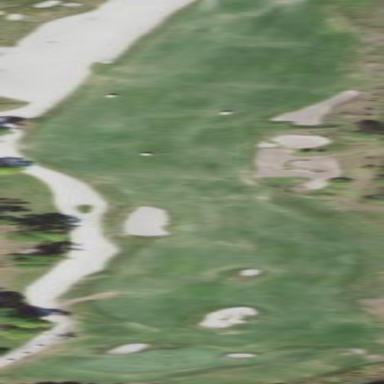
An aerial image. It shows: Grassy area designated as golf fairway.